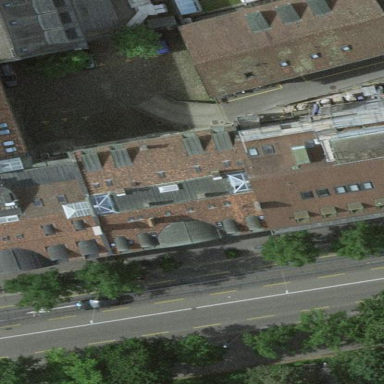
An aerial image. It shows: Gabled building with roof made of roof tiles.